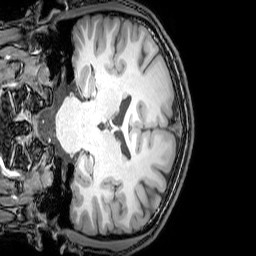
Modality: T1w
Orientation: coronal
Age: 22
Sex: male
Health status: healthy
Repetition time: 0.081 s
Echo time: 0.037 s